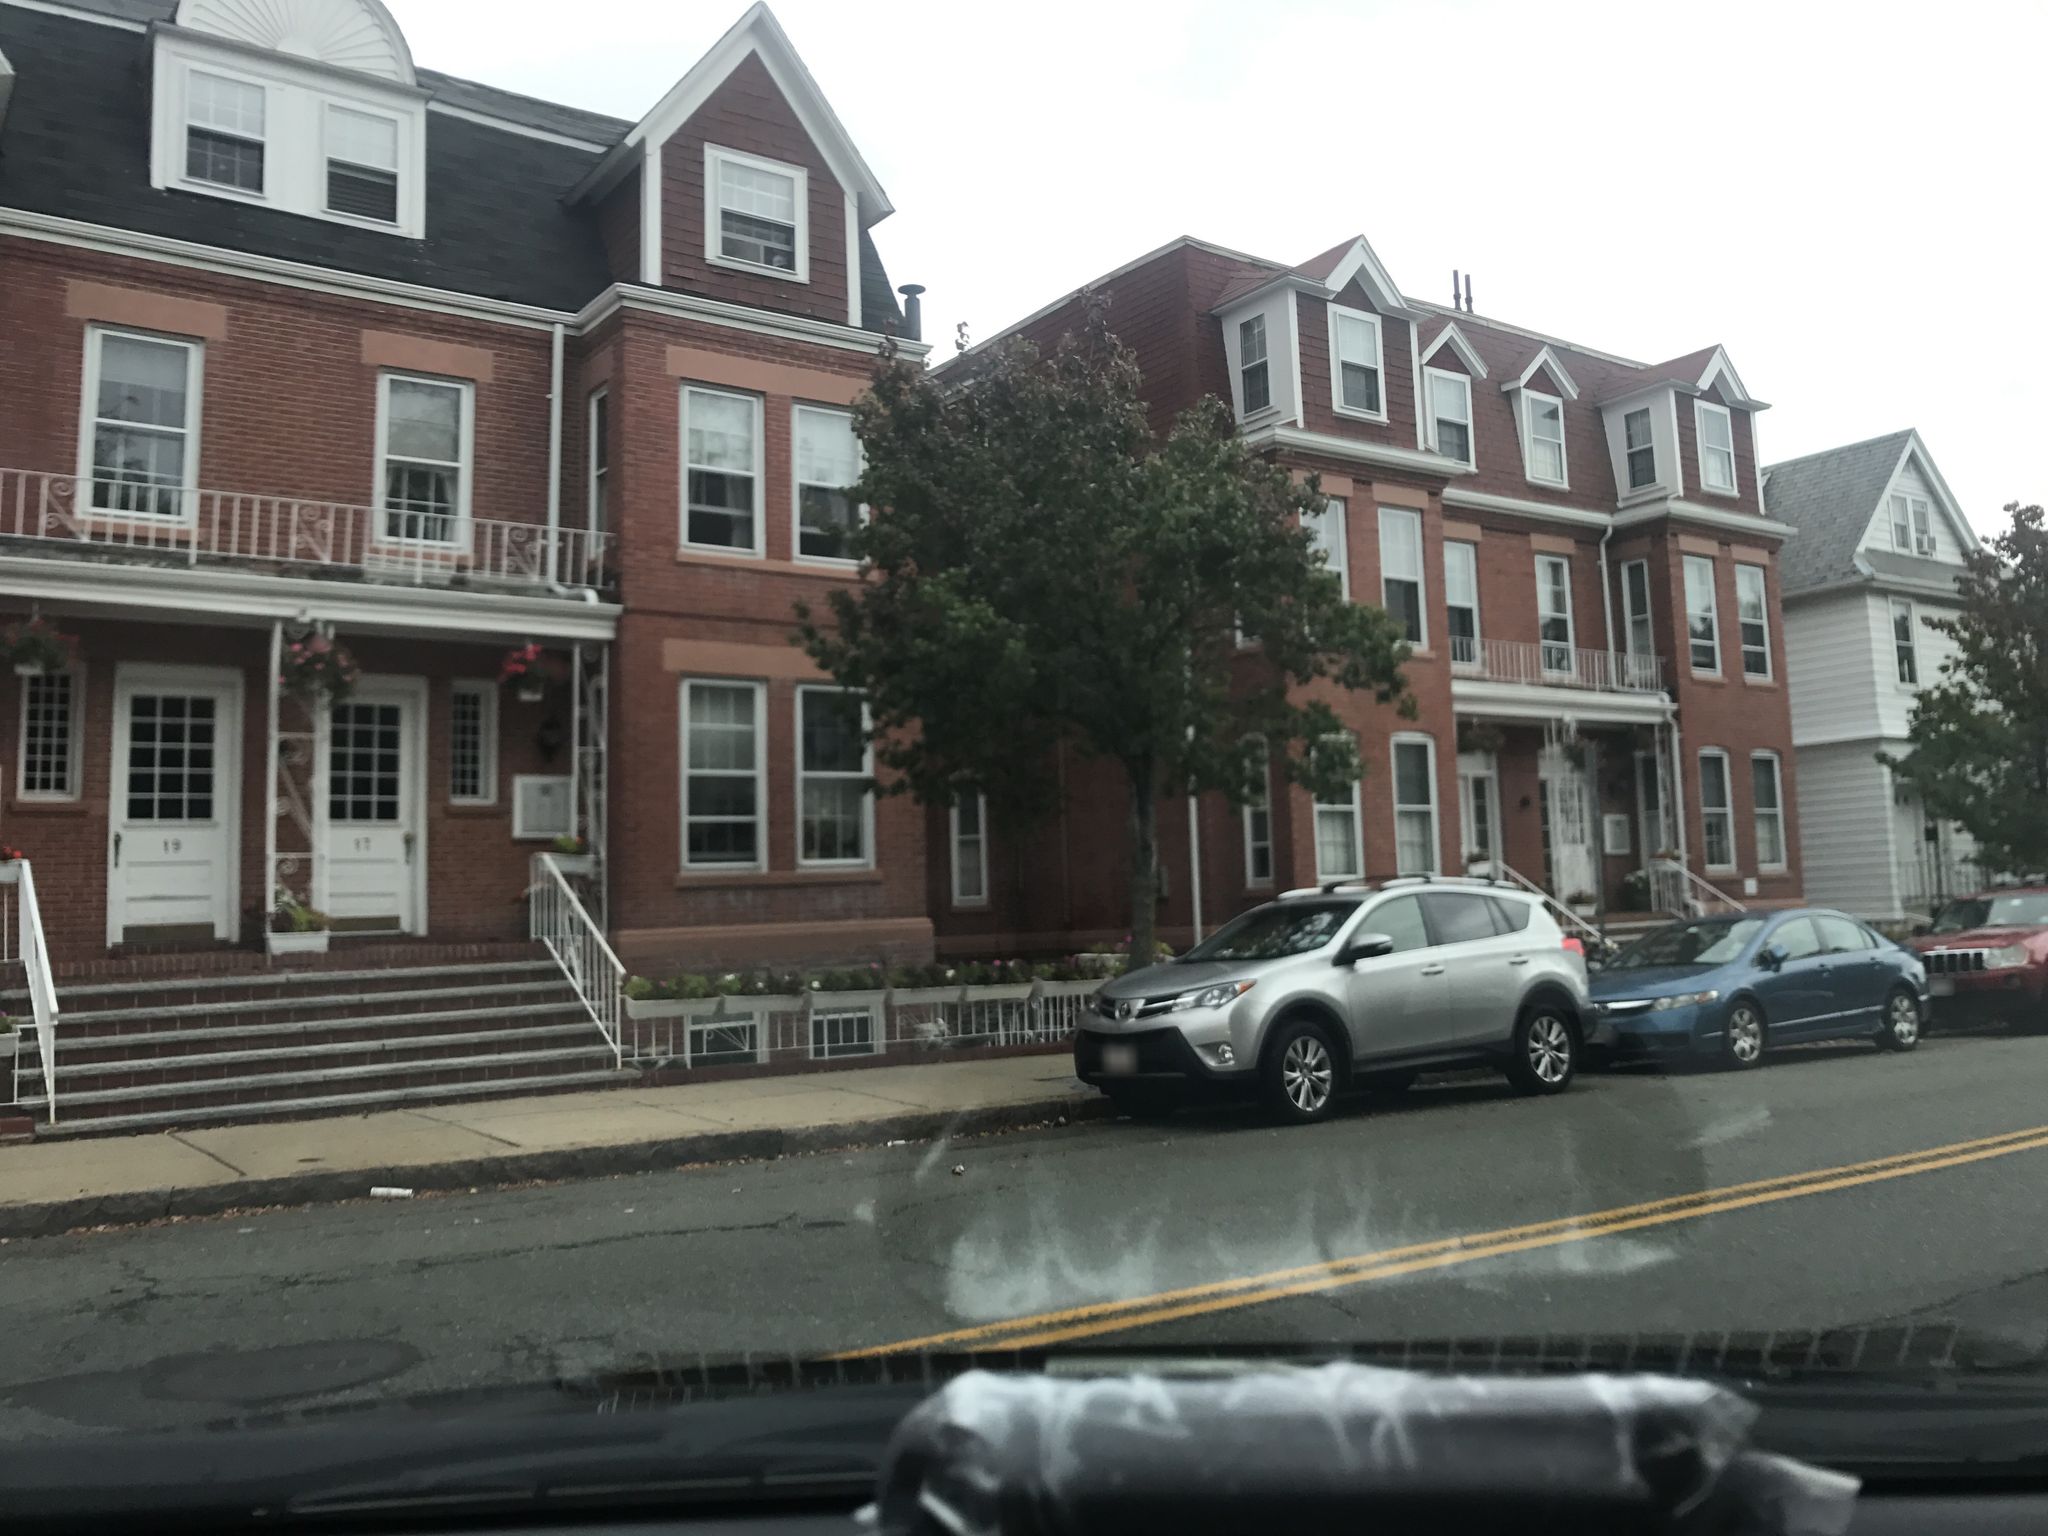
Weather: cloudy
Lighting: day
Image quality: good
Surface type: driving surface
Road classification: footway
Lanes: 2
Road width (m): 9.1
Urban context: urban centre
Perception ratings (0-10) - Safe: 3.01, Lively: 3.51, Beautiful: 2.29, Boring: 1.69, Depressing: 1.64, Wealthy: 6.5